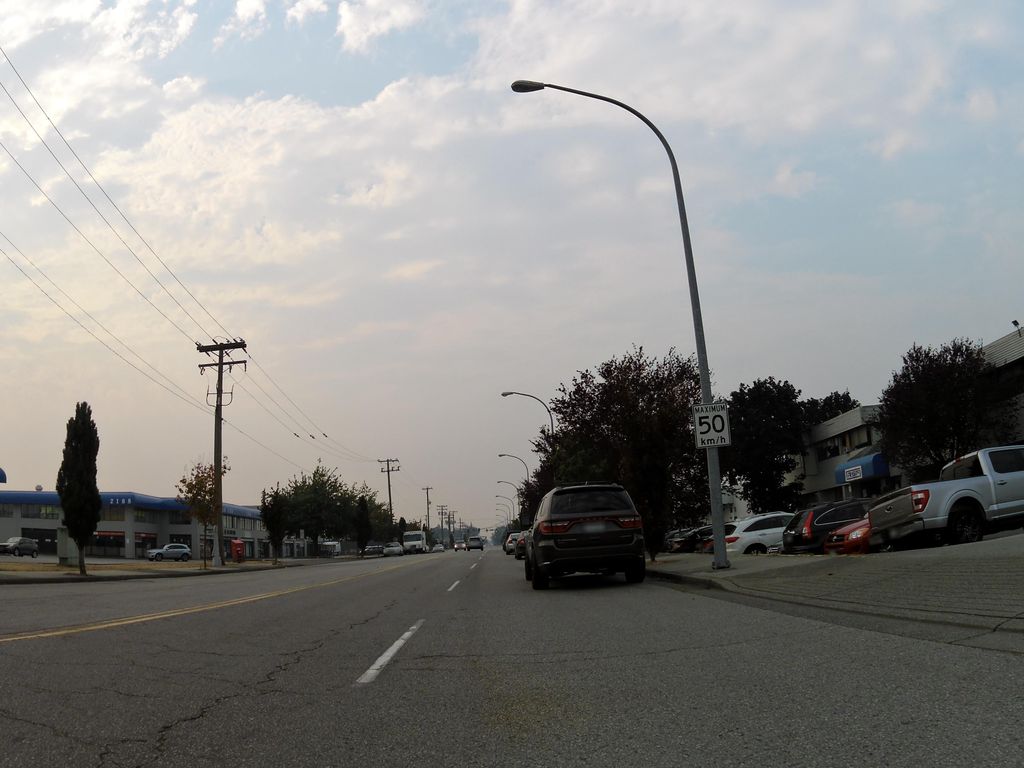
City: vancouver